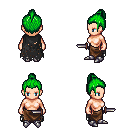
a pixel art fantasy rpg character, female body template, human, light skin, black tattered cape, robe skirt, green short topknot hairstyle, metal boots, dagger, four views (front, back, left, right), 2x2 character sprite sheet, small pixel art, hard edges, no anti-aliasing